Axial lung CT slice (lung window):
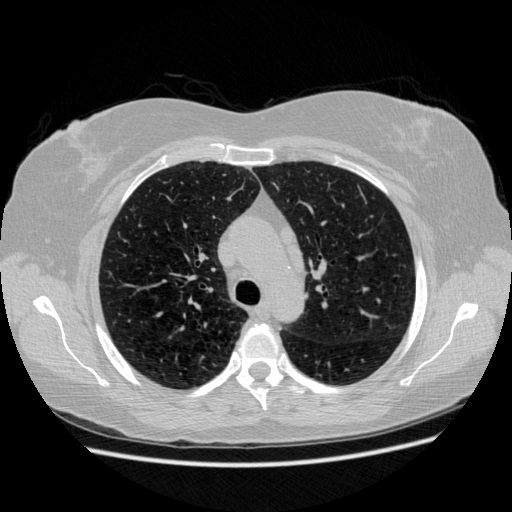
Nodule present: no